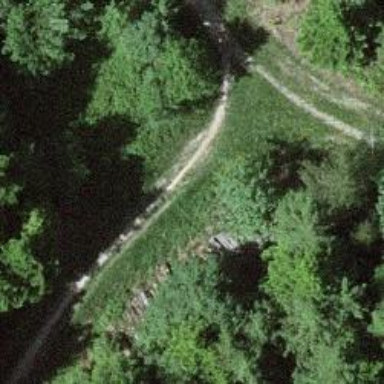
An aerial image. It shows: Path.